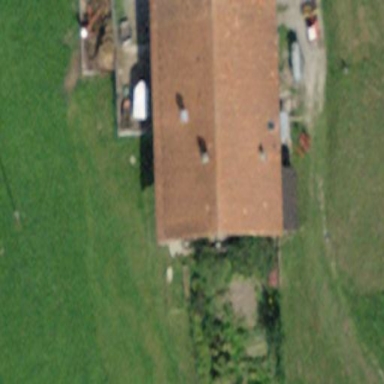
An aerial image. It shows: Farm building.